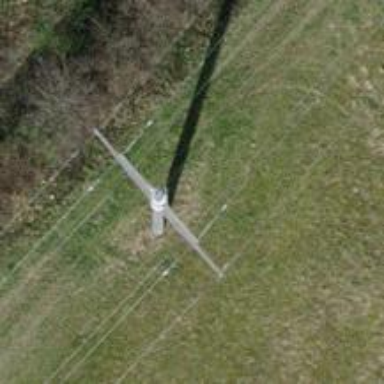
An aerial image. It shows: Concrete power pole.